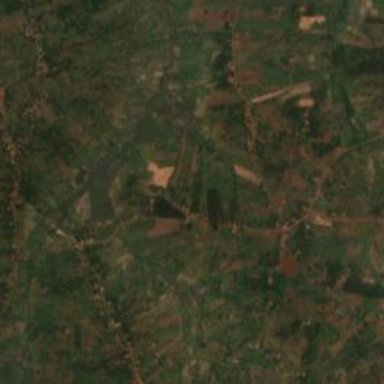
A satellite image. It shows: Village.